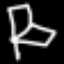
Label: chair